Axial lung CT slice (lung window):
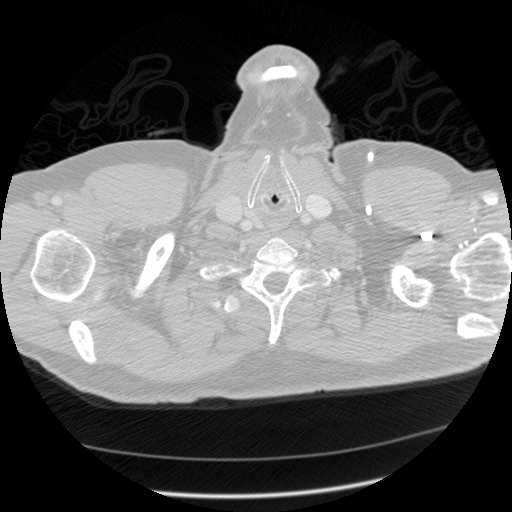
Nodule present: no